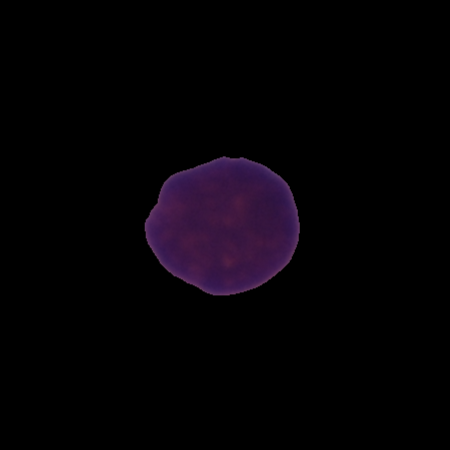
Label: healthy